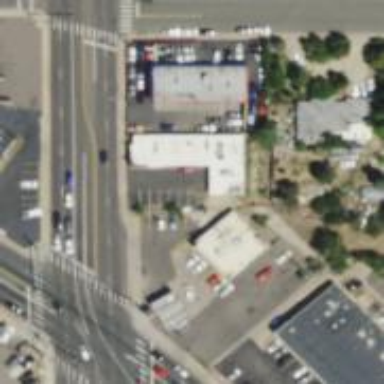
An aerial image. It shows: Convenience shop.